Question: Looking at the following picture you see that the TextBox in the fourth ListBoxItem has the Focus and KeyboardFocus while the second ListBoxItem is selected.
I know I can catch the GotFocus event of the Textbox, grab its DataContext, and set the IsSelected property of the bound object so the ListBoxItem becomes selected.
I'm wondering if it's possible to get the ListBoxItem selected when a user clicks of the controls it contains? I'm asking this because I have a somewhat elaborate TreeView with a bunch of controls, and I'm looking for a simple or elegant way of having a TreeViewItem selected whenever the user clicks anywhere on it.

I accepted Rachel's answer as it works perfectly with a ListBox, and it guided me to a solution that seems to be holding up for my TreeView: listen for the GotFocus event on TreeViewItems, and when the event occurs, set e.Handled to true to prevent the event from bubbling up to ancestors of the now selected TreeViewItem
Xaml:
'''
<TreeView>
<TreeView.Resources>
<Style TargetType="TreeViewItem">
<EventSetter Event="GotFocus" Handler="TVI_GotFocus"/>
...
'''
C#:
'''
void TVI_GotFocus(object sender, RoutedEventArgs e)
{
e.Handled = true;
if (!(sender is TreeViewItem))
return;
if (((TreeViewItem)sender).IsSelected)
return;
((TreeViewItem)sender).IsSelected = true;
}
'''
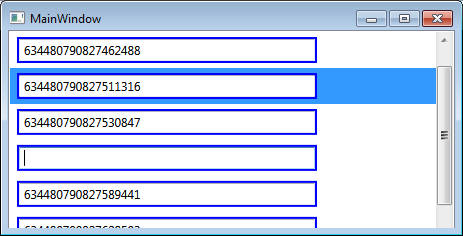
Answer: Put this in your 'ListBox.Resources'
'''
<Style TargetType="{x:Type ListBoxItem}">
<EventSetter Event="PreviewGotKeyboardFocus" Handler="SelectCurrentItem"/>
</Style>
'''
And this in the Code Behind
'''
protected void SelectCurrentItem(object sender, KeyboardFocusChangedEventArgs e)
{
ListBoxItem item = (ListBoxItem)sender;
item.IsSelected = true;
}
'''